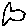
Label: fish